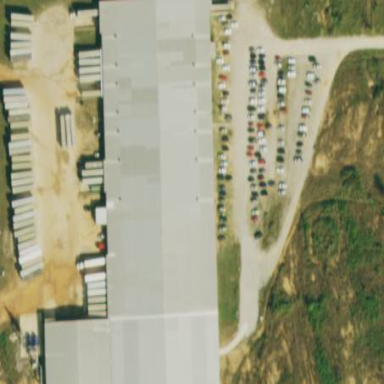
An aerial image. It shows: Industrial area with various works.